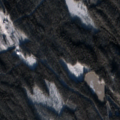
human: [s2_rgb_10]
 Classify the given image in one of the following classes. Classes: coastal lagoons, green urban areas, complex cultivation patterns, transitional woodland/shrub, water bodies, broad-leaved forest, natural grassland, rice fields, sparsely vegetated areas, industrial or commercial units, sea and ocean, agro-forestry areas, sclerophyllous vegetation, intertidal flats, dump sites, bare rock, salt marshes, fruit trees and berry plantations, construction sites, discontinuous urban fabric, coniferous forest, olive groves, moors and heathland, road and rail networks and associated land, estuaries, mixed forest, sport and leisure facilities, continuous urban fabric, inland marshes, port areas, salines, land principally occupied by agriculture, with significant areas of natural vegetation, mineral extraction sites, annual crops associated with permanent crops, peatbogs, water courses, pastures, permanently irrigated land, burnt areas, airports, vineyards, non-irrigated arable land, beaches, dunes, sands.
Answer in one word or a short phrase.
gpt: coniferous forest, mixed forest